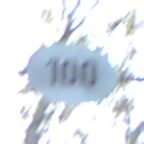
Verkehrszeichen: Geschwindigkeit100
Umgebung: Outdoor, Nature
Tageszeit: SunriseSunset
Wetter: Clear
Licht: Natural
Jahreszeit: Winter
Kontrast: LowContrast